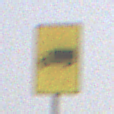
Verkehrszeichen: KFZZulaessigeGesamtmasse3Komma5TOhnePfeilsymbol
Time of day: MorningAfternoon
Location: Outdoor (Nature)
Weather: PartlyCloudy
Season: NotSpecified
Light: Natural